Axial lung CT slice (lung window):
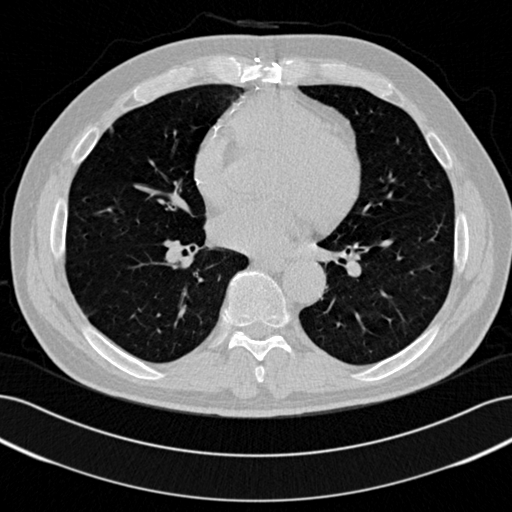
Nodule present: yes
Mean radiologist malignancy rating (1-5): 3